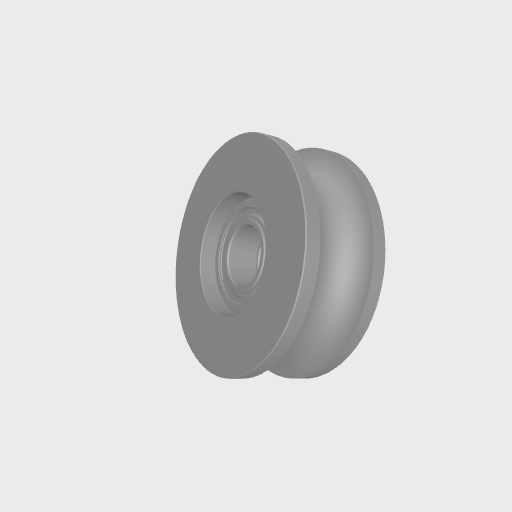
Part: UWheel8ID